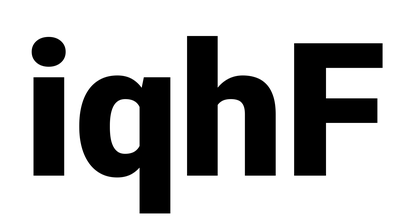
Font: Roboto_Black